Question: I am getting the 'json' data from the server like '1,User,2,Courses,3,Organization' correctly, this data I am storing in a variable entities, now I am adding this json data for text field for auto complete and then allow multiple values for the text box(tabs) like in the below image.
,
I am getting the exception like 'typeerror undefined is not a function' in the 'alert('entities from the 466 line '+e);'
Can any one help me?
'''
AUI().ready('aui-textboxlist', function(A) {
try {
alert('before calling selectEntities()');
var entities = selectEntities();
console.log(" entities "+entities);
alert("entities from the server "+entities);
entitiesBoxList = new A.TextboxList({
contentBox: '#<portlet:namespace />entitiesDiv',
dataSource: entities,
matchKey: 'name',
schema: {
resultFields: ['id', 'name']
},
queryMatchContains:true,
queryDelimiter : ',',
after: {
render: function() {
try{
var instance_ = this;
var index = 0;
this.entries.insert(index, entry);
}catch (e) {
alert("exception raised at 461 line"+e);
}
}
}
}).render();
} catch(e){
alert('entities from the 466 line '+e);
}
}
'''
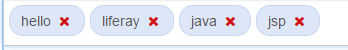
Answer: Actually the above code works fine in Liferay-6.06, I am trying to migrate it to Liferay-6.2, so the AUI version in 6.06 is not works in 6.2:
'''
AUI().ready('aui-textboxlist-deprecated', function (A) {
// code that uses A.TextboxList goes here
});
'''
the code is for 6.2. For 6.1, we have to use aui-textboxlist instead of aui-textboxlist-deprecated.